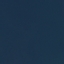
Land use / land cover: SeaLake